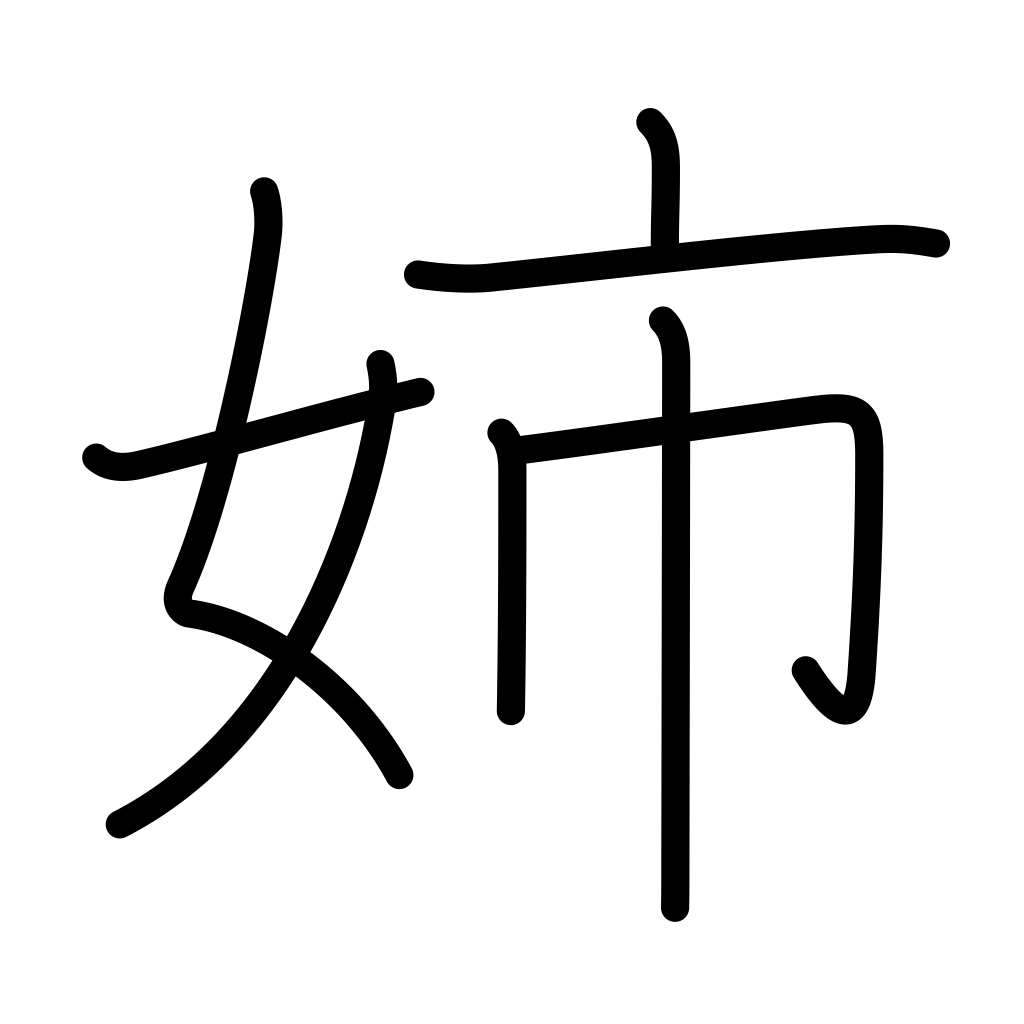
Meaning: elder sister